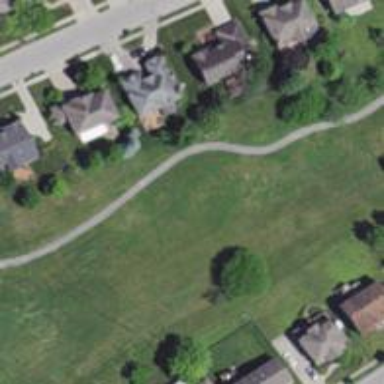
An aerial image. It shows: Path for golf carts.